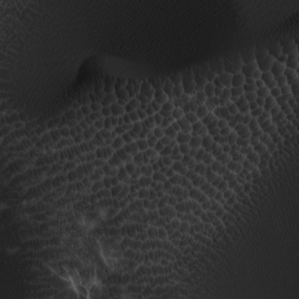
Label: non_frost